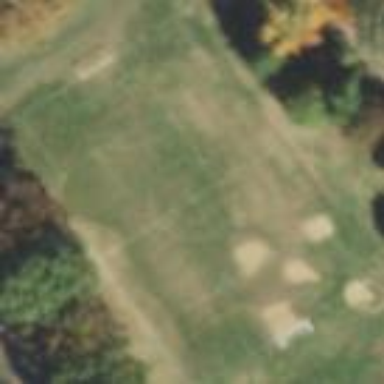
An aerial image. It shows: Soccer pitch for leisureland activities.